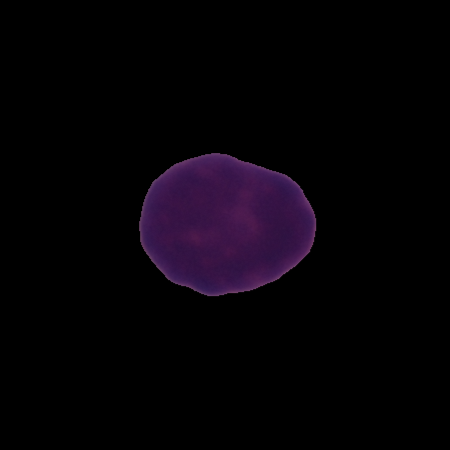
Label: healthy